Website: home-depot
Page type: cart
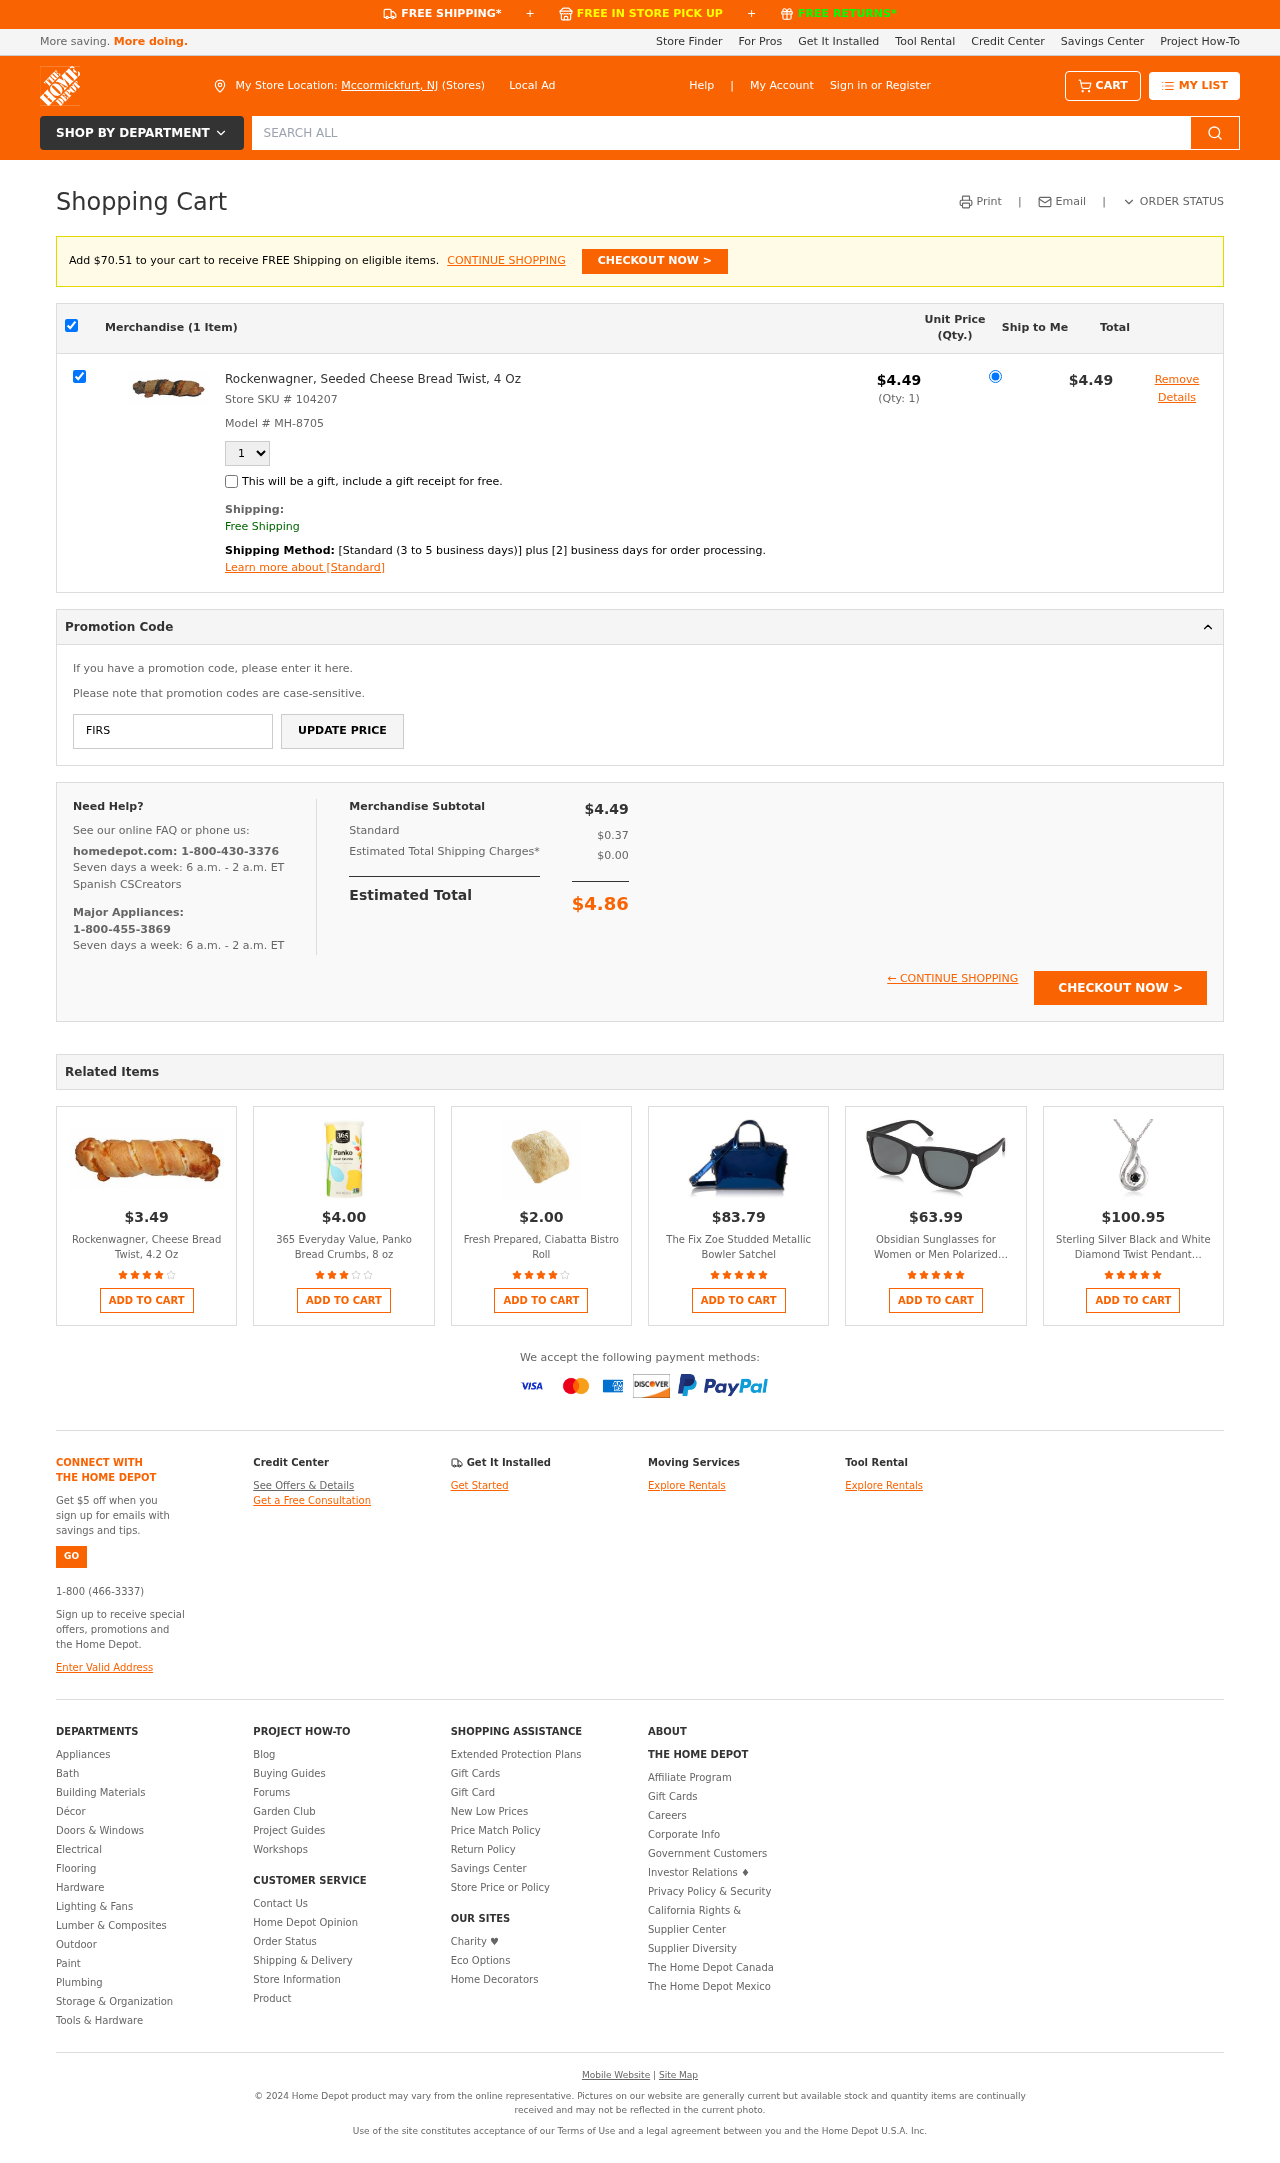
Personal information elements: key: PII_CITY_STATE
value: Mccormickfurt, NJ
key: PII_PROMO_CODE
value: FIRST62
Product elements: key: PRODUCT1_NAME
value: Rockenwagner, Seeded Cheese Bread Twist, 4 Oz
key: PRODUCT1_PRICE
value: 4.49
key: PRODUCT1_QUANTITY
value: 1
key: PRODUCT2_NAME
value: Rockenwagner, Cheese Bread Twist, 4.2 Oz
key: PRODUCT2_PRICE
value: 3.49
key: PRODUCT2_RATING
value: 3.9
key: PRODUCT3_NAME
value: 365 Everyday Value, Panko Bread Crumbs, 8 oz
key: PRODUCT3_PRICE
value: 4
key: PRODUCT3_RATING
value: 3.4
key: PRODUCT4_NAME
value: Fresh Prepared, Ciabatta Bistro Roll
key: PRODUCT4_PRICE
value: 2
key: PRODUCT4_RATING
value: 3.7
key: PRODUCT5_NAME
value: The Fix Zoe Studded Metallic Bowler Satchel
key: PRODUCT5_PRICE
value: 83.79
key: PRODUCT5_RATING
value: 4.5
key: PRODUCT6_NAME
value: Obsidian Sunglasses for Women or Men Polarized Square Frame 04, Matte Black, 54 mm
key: PRODUCT6_PRICE
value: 63.99
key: PRODUCT6_RATING
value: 4.5
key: PRODUCT7_NAME
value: Sterling Silver Black and White Diamond Twist Pendant Necklace (1/5 cttw, I-J Color, I2-I3 Clarity),
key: PRODUCT7_PRICE
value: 100.95
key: PRODUCT7_RATING
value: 4.7
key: PRODUCT1_SKU
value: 104207
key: PRODUCT1_MODEL
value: MH-8705
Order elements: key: AMOUNT_TO_FREE_SHIPPING
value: $70.51
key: ORDER_NUM_ITEMS
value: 1
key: ORDER_SUBTOTAL
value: $4.49
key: ORDER_TAX
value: $0.37
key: ORDER_SHIPPING_COST
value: $0.00
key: ORDER_TOTAL
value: $4.86
Search elements: key: HEADER_SEARCH
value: SEARCH ALL